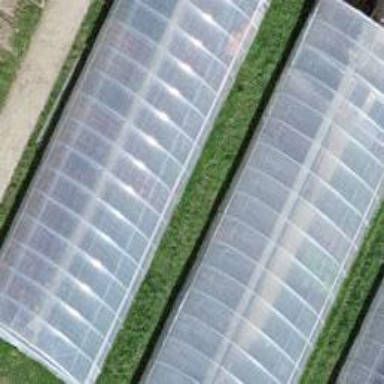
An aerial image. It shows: Greenhouse.